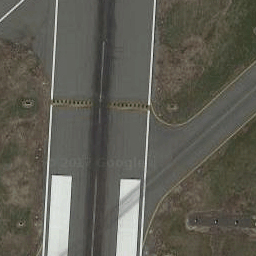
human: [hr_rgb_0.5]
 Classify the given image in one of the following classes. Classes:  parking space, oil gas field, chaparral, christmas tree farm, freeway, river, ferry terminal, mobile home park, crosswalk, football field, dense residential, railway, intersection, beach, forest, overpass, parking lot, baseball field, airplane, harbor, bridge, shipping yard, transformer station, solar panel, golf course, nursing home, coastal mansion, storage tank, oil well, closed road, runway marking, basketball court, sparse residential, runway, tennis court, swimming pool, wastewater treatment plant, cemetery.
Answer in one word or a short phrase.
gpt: runway